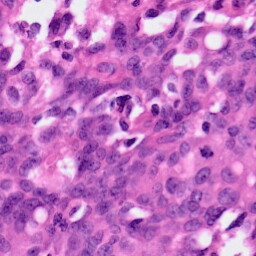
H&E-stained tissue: Ovarian